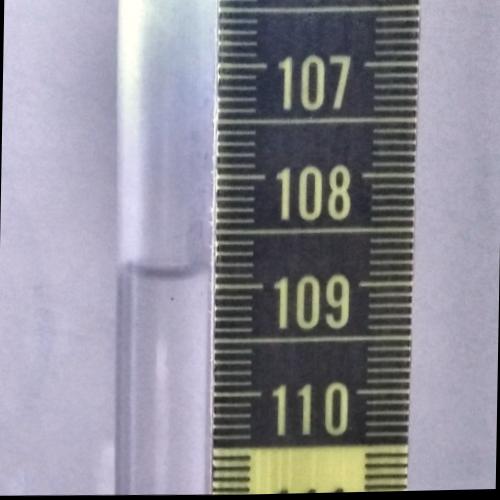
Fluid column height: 108.9 cm